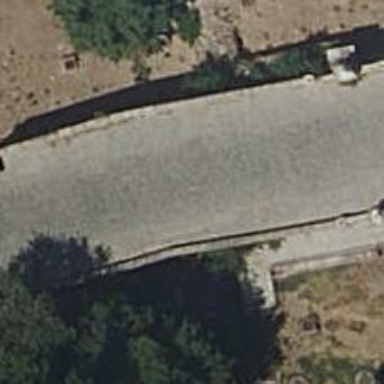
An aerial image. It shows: Service road on asphalt bridge with shared lane for cyclists.